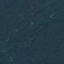
Land use / land cover class: Forest